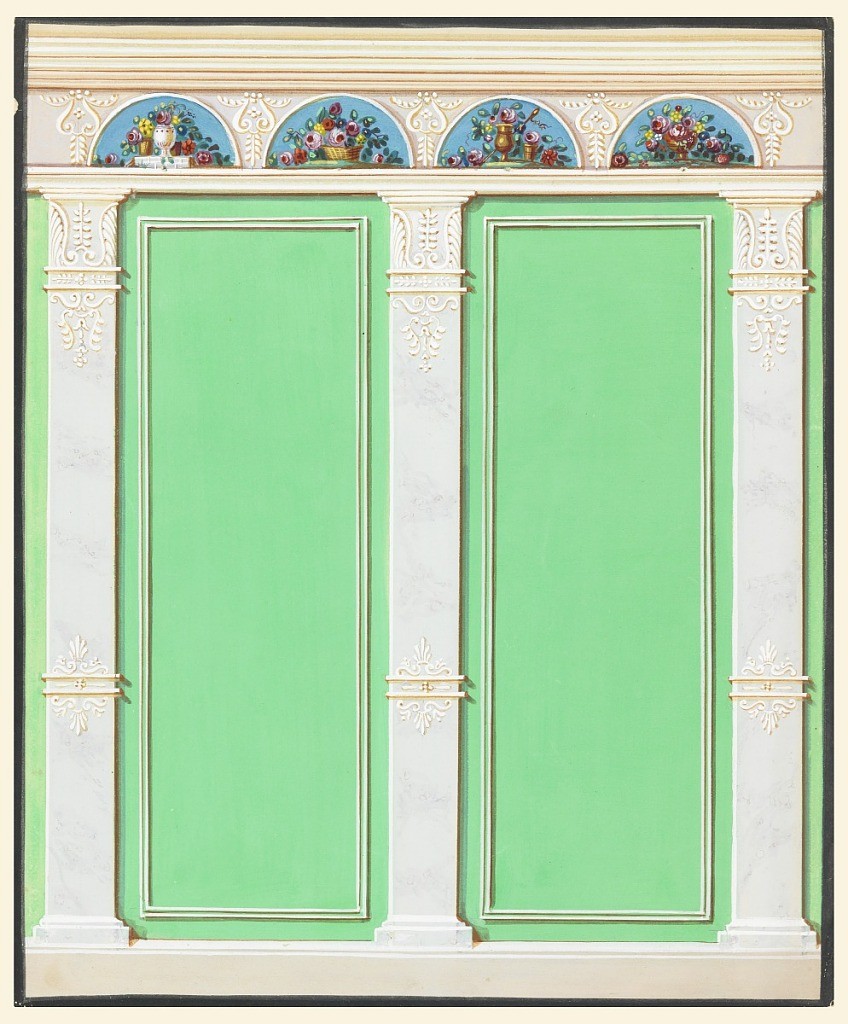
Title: Design for Painted Decoration of a Wall
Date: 1830–50
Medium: Brush and gouache, watercolor, graphite on paper
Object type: Drawing
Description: Three pilasters, standing upon a dado, support an entablature, the frieze of which shows four semicircular representations of flowes in various receptacles and ornament motifs in the wedges. Bands and palmettes decorate the lower parts of the pilasters. The wall panels are green, with a molded oblong frame. Black framing stripe.